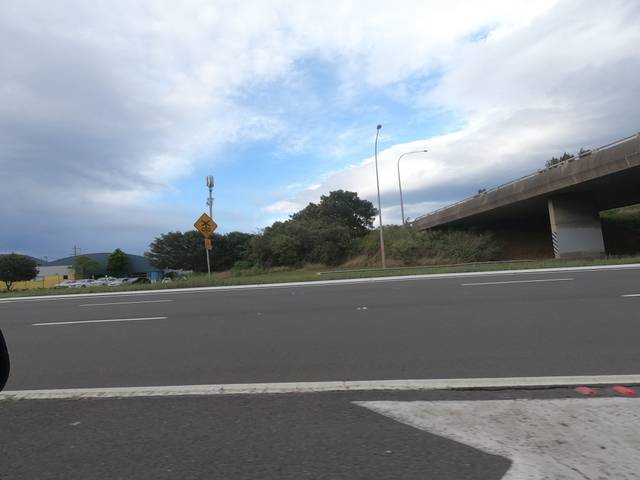
Region: Australia
Coordinates: -34.454, 150.857